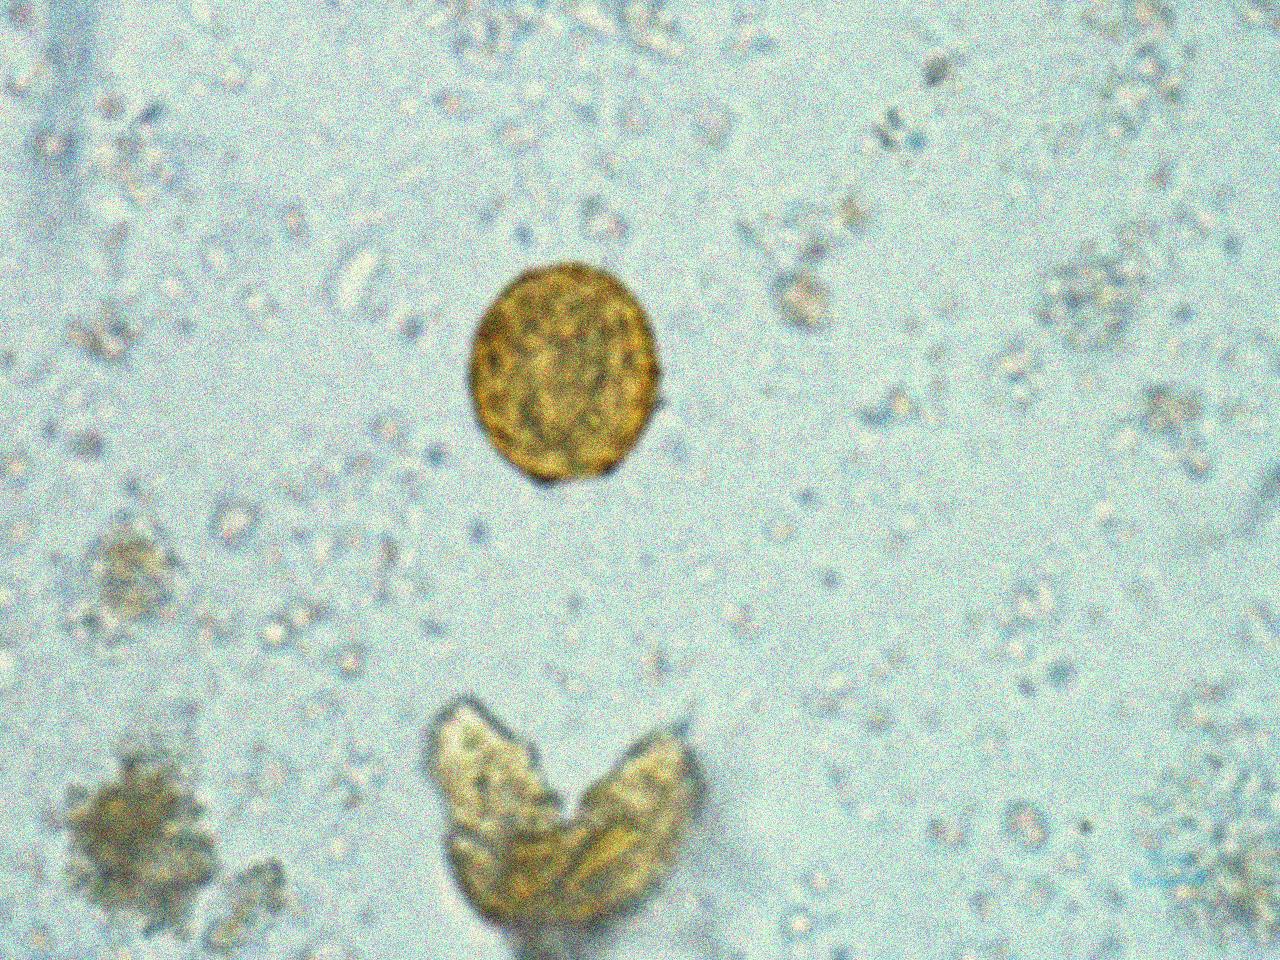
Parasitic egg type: Ascaris lumbricoides